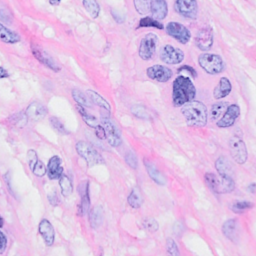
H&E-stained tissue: Breast